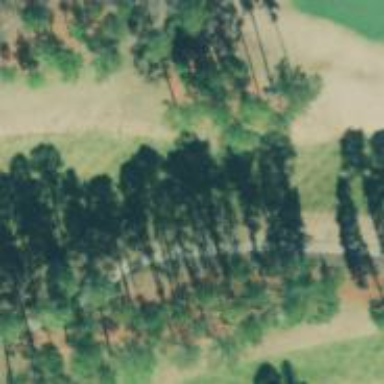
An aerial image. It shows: Golf cartpath that is also road path.